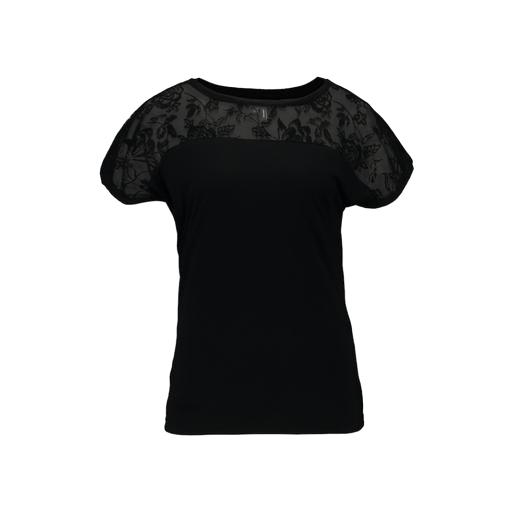
black mesh-paneled t-shirt, black lace-yoke jersey t-shirt, lace-yoke t-shirt, white background